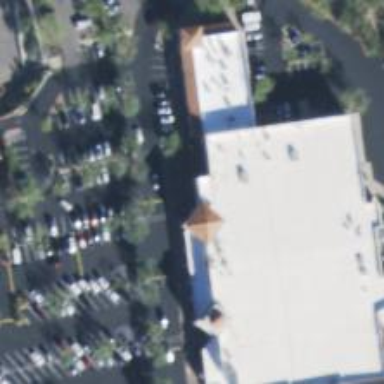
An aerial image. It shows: Supermarket.